Field crop: tomato
Growth stage: 1
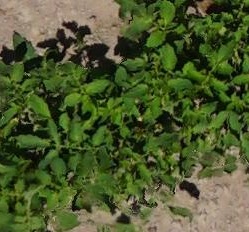
Species: tomato